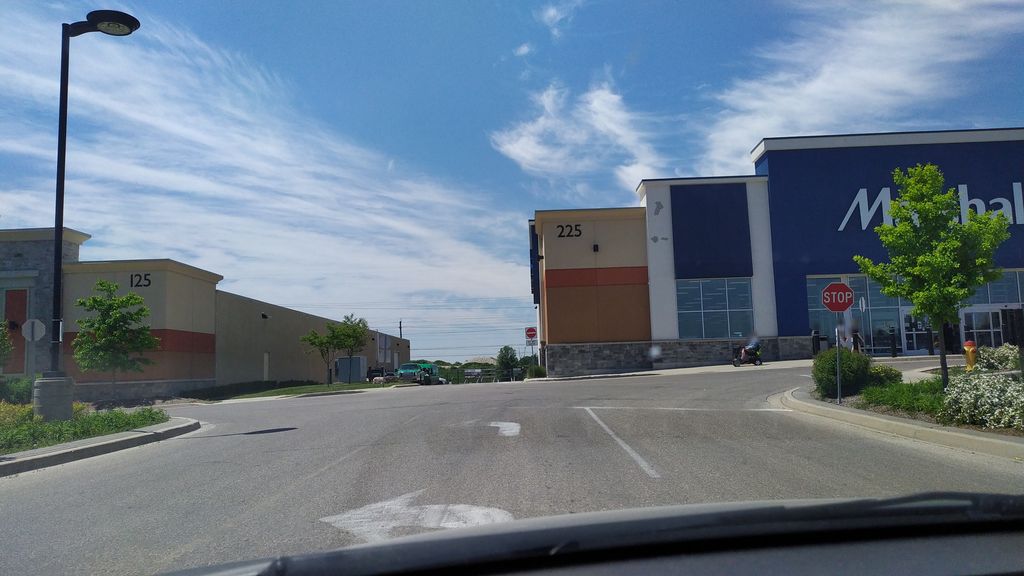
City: kitchener-waterloo